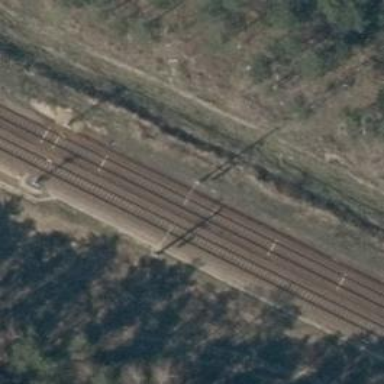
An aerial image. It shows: Railway track with contact line for electrification.